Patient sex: M
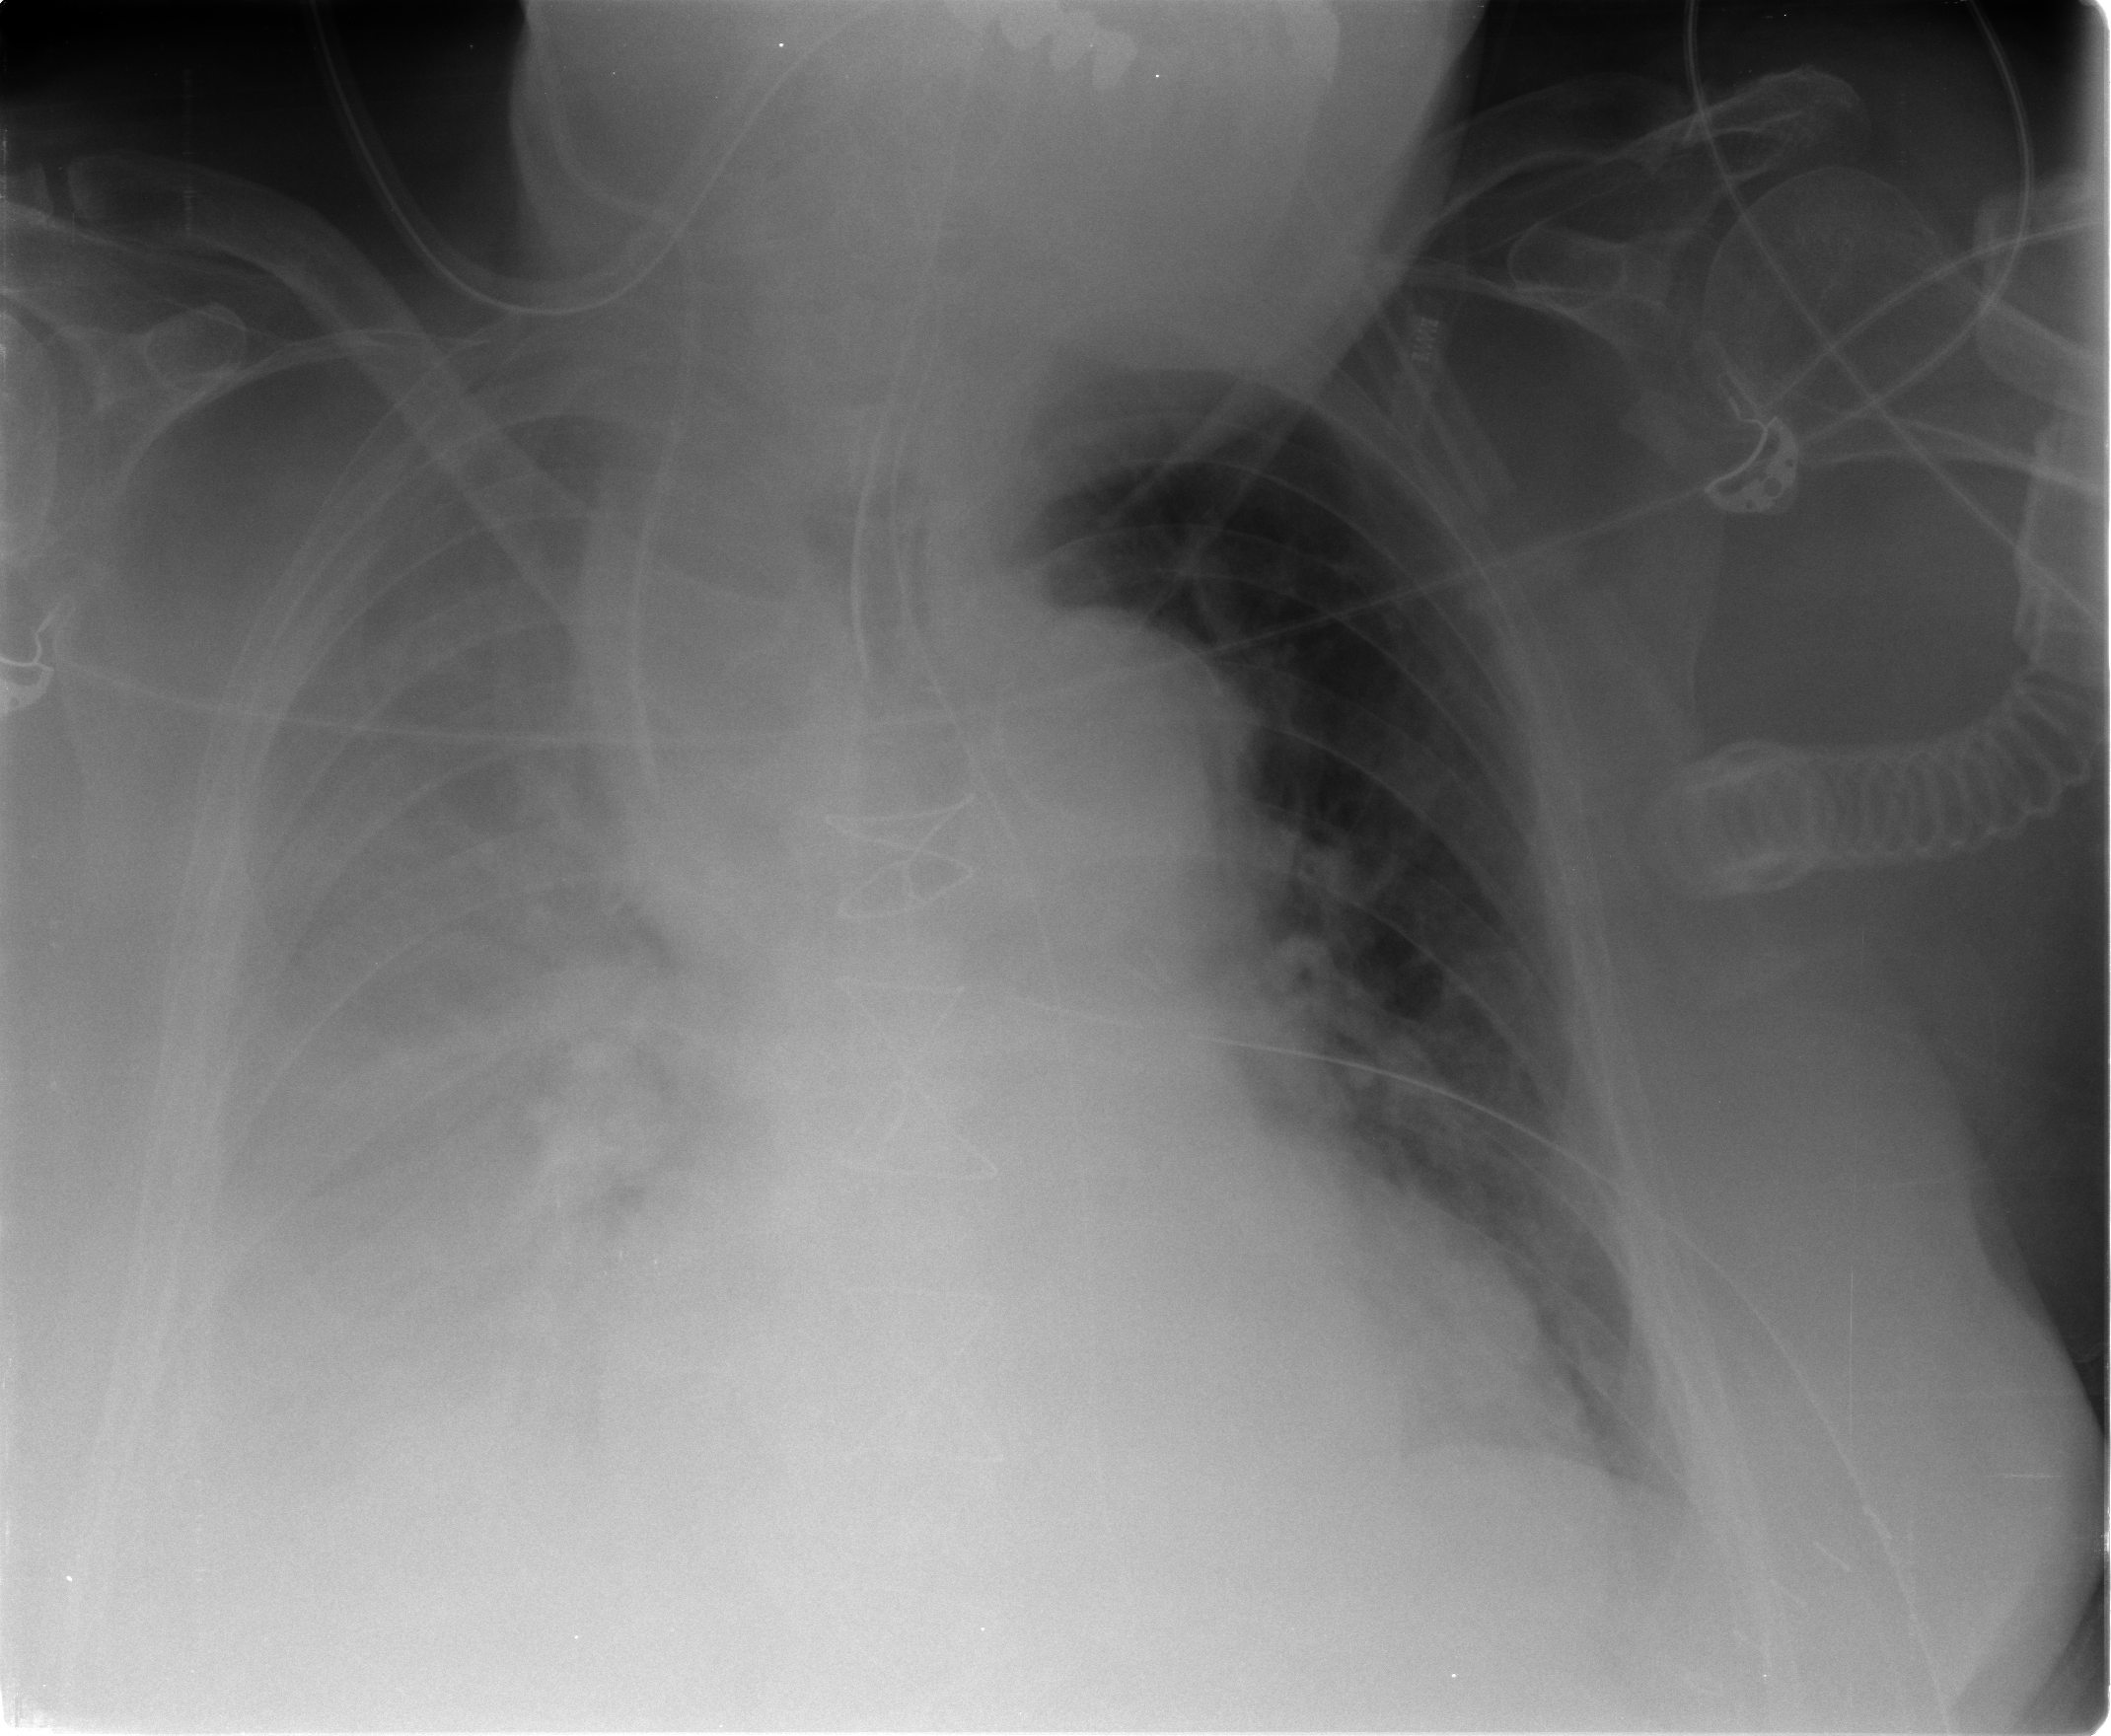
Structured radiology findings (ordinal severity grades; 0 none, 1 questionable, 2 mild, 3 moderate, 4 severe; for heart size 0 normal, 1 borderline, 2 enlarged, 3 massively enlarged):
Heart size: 1
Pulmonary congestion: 2
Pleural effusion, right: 4
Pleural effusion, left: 2
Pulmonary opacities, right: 2
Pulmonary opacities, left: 2
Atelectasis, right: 4
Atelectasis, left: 2